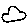
Label: cloud